Question: i'm completly exhausted. jenkins will not finish successfull :)
maybe some of you can help me out? the ant jenkins job includes javadoc plugin, publish html reports plugin and junit test-result plugin. configuration is complete default e.g. no path variables or whatever..
'''
Started by an SCM change
Started by user anonymous
Building in workspace /var/lib/jenkins/jobs/TicTacToe/workspace
Updating http://xxx.xxx.xxx.xxx/svn/repo/projekt at revision '2014-01-24T15:21:33.486 +0100'
U build.xml
U .classpath
At revision 20
[workspace] $ ant
Buildfile: /var/lib/jenkins/jobs/TicTacToe/workspace/build.xml
build-subprojects:
init:
build-project:
[echo] TicTacToe: /var/lib/jenkins/jobs/TicTacToe/workspace/build.xml
build:
BUILD SUCCESSFUL
Total time: 0 seconds
Publishing Javadoc
[htmlpublisher] Archiving HTML reports...
Recording test results
None of the test reports contained any result
Build step 'Publish JUnit test result report' changed build result to FAILURE
Finished: FAILURE
'''
and the eclipse structure:

the (simple) tests:
'''
package tictactoe;
import junit.framework.TestCase;
import org.junit.Assert;
import org.junit.Test;
//@RunWith(Suite.class)
//@SuiteClasses({Tests.class})
public class FieldTest extends TestCase {
@Test
public void testSchlange() {
String schlange = new String();
Assert.assertTrue(schlange.isEmpty());
}
@Test
public void testAdd() {
Assert.assertFalse(false);
}
}
'''
and the build.xml:
'''
<?xml version="1.0" encoding="UTF-8" standalone="no"?>
<!-- WARNING: Eclipse auto-generated file.
Any modifications will be overwritten.
To include a user specific buildfile here, simply create one in the same
directory with the processing instruction <?eclipse.ant.import?>
as the first entry and export the buildfile again. --><project basedir="." default="build" name="TicTacToe">
<property environment="env"/>
<property name="ECLIPSE_HOME" value="../../"/>
<property name="junit.output.dir" value="junit"/>
<property name="debuglevel" value="source,lines,vars"/>
<property name="target" value="1.7"/>
<property name="source" value="1.7"/>
<path id="TicTacToe.classpath">
<pathelement location="bin"/>
<pathelement location="jfxrt.jar"/>
<pathelement location="hamcrest-core-1.3.jar"/>
<pathelement location="junit-4.11.jar"/>
</path>
<target name="init">
<mkdir dir="bin"/>
<copy includeemptydirs="false" todir="bin">
<fileset dir="src">
<exclude name="**/*.launch"/>
<exclude name="**/*.java"/>
</fileset>
</copy>
</target>
<target name="clean">
<delete dir="bin"/>
</target>
<target depends="clean" name="cleanall"/>
<target depends="build-subprojects,build-project" name="build"/>
<target name="build-subprojects"/>
<target depends="init" name="build-project">
<echo message="${ant.project.name}: ${ant.file}"/>
<javac debug="true" debuglevel="${debuglevel}" destdir="bin" includeantruntime="false" source="${source}" target="${target}">
<src path="src"/>
<classpath refid="TicTacToe.classpath"/>
</javac>
</target>
<target description="Build all projects which reference this project. Useful to propagate changes." name="build-refprojects"/>
<target description="copy Eclipse compiler jars to ant lib directory" name="init-eclipse-compiler">
<copy todir="${ant.library.dir}">
<fileset dir="${ECLIPSE_HOME}/plugins" includes="org.eclipse.jdt.core_*.jar"/>
</copy>
<unzip dest="${ant.library.dir}">
<patternset includes="jdtCompilerAdapter.jar"/>
<fileset dir="${ECLIPSE_HOME}/plugins" includes="org.eclipse.jdt.core_*.jar"/>
</unzip>
</target>
<target description="compile project with Eclipse compiler" name="build-eclipse-compiler">
<property name="build.compiler" value="org.eclipse.jdt.core.JDTCompilerAdapter"/>
<antcall target="build"/>
</target>
<target name="TicTacToe">
<mkdir dir="${junit.output.dir}"/>
<junit fork="yes" printsummary="withOutAndErr">
<formatter type="xml"/>
<test name="tictactoe.FieldTest" todir="${junit.output.dir}"/>
<classpath refid="TicTacToe.classpath"/>
</junit>
</target>
<target name="FieldTest">
<mkdir dir="${junit.output.dir}"/>
<junit fork="yes" printsummary="withOutAndErr">
<formatter type="xml"/>
<test name="tictactoe.FieldTest" todir="${junit.output.dir}"/>
<classpath refid="TicTacToe.classpath"/>
</junit>
</target>
<target name="junitreport">
<junitreport todir="${junit.output.dir}">
<fileset dir="${junit.output.dir}">
<include name="TEST-*.xml"/>
</fileset>
<report format="frames" todir="${junit.output.dir}"/>
</junitreport>
</target>
</project>
'''
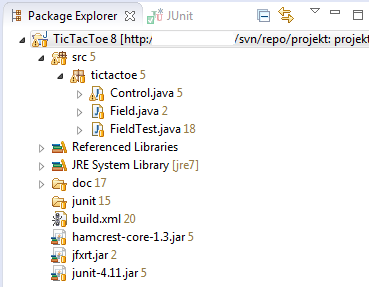
Answer: Usually it works the following way: After you (or in your case jenkins) started the ant-script, you will have some tasks creating folders defined in properties, gathering some java files defined in classpathes, compiling these classes, running tests on them and finally constructing a jar.
To know which task (target) comes first ant usually uses a default-target, which gets started, as soon as you start your build-process. This target has so called dependencies (related targets), which will have to be finished first, before it is going to start.
In your case, your targets don't seem to have any dependencies on your junit targets (some even seem redundand, like TicTacToe and FieldTest seem to be the same). It also seems your ant-script somehow got auto-generated and modified. While modifing them you seem to forget to add your junit targets as dependencies to your targets, so I guess you also miss some basics in <URL>.
I suggest to read the following <URL>. It will help you getting started building your own ant-script and there is also a chapter on how to include junit tests in your script. Jenkins seems to be configured fine, since it obviously started your build and tried to generate a report. It just didn't succeed, because your test have never been started to generate the necessary xmls for those reports, which causes the build to fail, eventhough your build-process was successful.